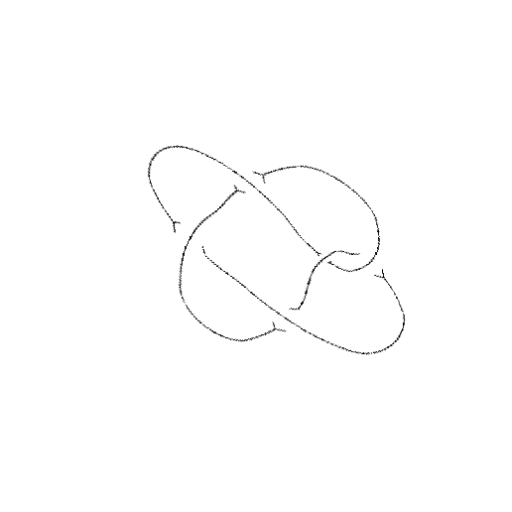
Crossing number: 5